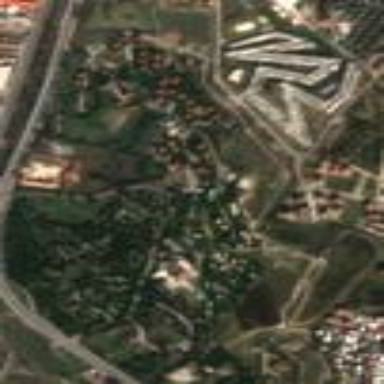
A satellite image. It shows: Military house within designated military area.